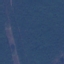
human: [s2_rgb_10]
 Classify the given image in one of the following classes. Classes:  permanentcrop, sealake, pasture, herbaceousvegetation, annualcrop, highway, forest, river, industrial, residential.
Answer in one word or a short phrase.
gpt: Forest